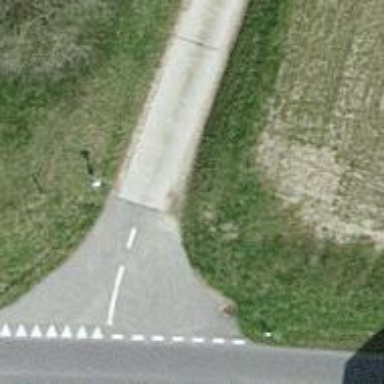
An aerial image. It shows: Well-maintained track road with grade 1 tracktype.